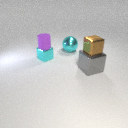
small purple rubber cylinder above small cyan metal cube